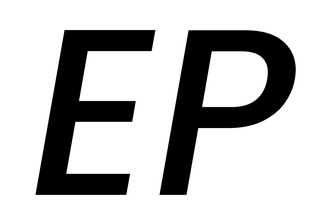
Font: Poppins-MediumItalic